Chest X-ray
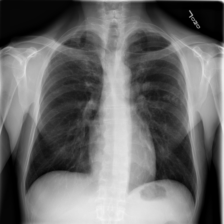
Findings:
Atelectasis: negative
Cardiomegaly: negative
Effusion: negative
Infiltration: negative
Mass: negative
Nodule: negative
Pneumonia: negative
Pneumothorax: negative
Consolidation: positive
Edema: negative
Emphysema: negative
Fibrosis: negative
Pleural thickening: negative
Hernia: negative